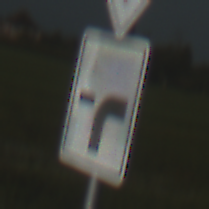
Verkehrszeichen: VerlaufVorfahrtsstrasse9
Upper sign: Vorfahrtsstrasse
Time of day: MorningAfternoon
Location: Outdoor (Nature)
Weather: Clear
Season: NotSpecified
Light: Natural